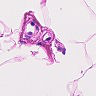
Metastatic tissue present: no